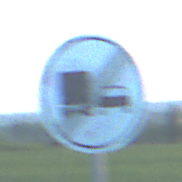
Verkehrszeichen: EndeUeberholverbotKraftfahrzeuge
Umgebung: Outdoor, Nature
Tageszeit: SunriseSunset
Wetter: PartlyCloudy
Licht: Natural
Jahreszeit: NotSpecified
Kontrast: MediumContrast